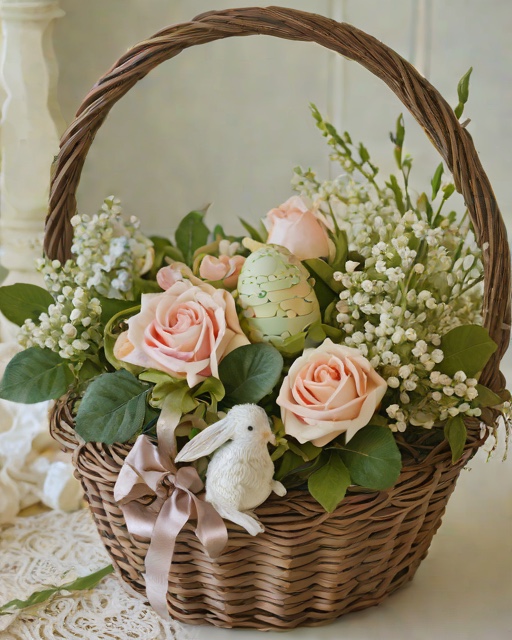
Category: Easter